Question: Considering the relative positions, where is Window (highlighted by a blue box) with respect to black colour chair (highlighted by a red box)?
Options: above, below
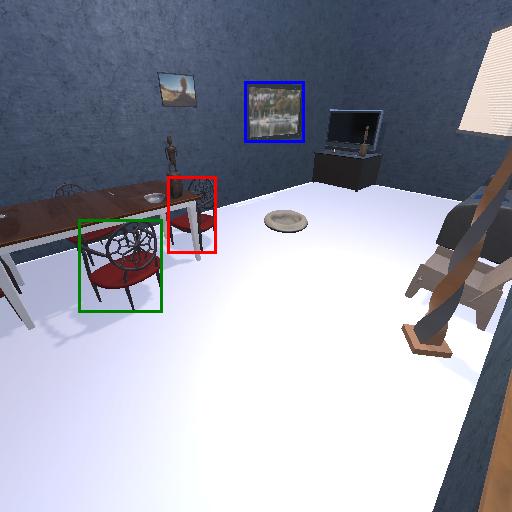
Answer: above